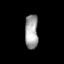
Tissue: lung
Cell type: Epithelial cells
Senescence score: 0.1574
Nuclear area (px): 439
Mean DAPI intensity: 162.424